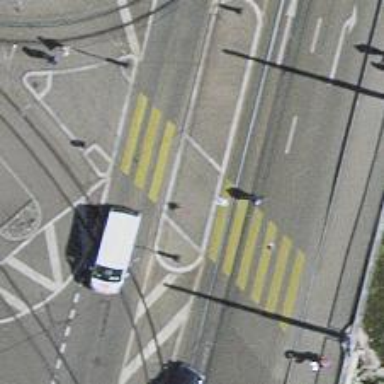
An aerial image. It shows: Uncontrolled crossing with pedestrian island.